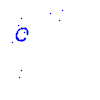
Particle: kaon